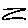
Label: zigzag